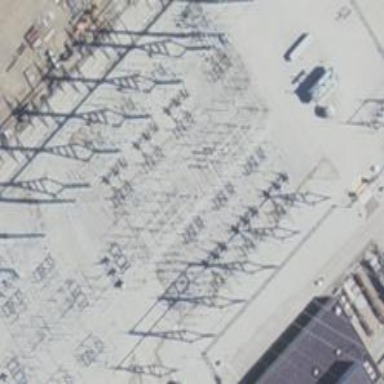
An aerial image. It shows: Switch for power supply.